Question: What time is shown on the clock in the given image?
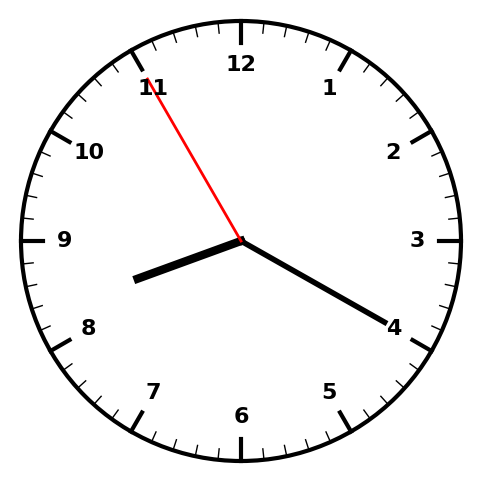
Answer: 08:19:55